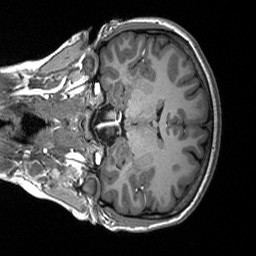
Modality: T1w
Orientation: coronal
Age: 19
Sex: female
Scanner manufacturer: siemens
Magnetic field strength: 3 T
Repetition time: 2.53 s
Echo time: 0.00219 s